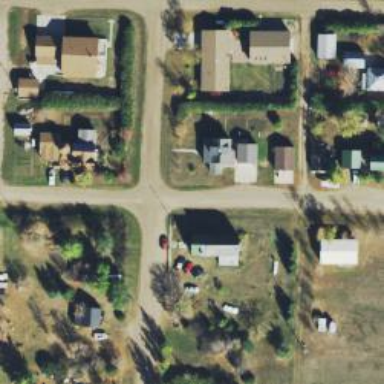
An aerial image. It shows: Residential road.